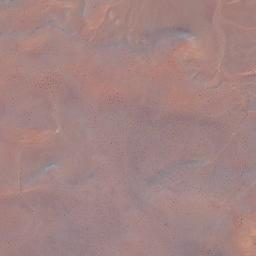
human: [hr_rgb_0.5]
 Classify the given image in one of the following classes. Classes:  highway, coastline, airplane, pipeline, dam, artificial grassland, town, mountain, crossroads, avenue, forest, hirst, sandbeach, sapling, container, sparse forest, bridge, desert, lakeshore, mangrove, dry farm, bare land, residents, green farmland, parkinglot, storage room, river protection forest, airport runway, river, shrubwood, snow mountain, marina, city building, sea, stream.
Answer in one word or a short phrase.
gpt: desert